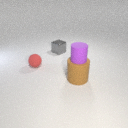
small purple rubber cylinder above large brown rubber cylinder